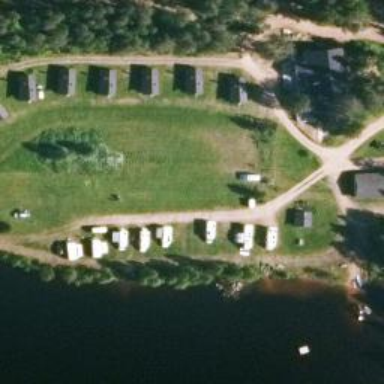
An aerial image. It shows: Campsite featuring tents and caravans. The site also includes playground for recreational activities.